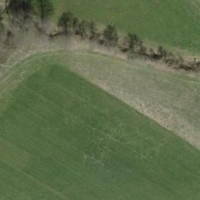
EUNIS habitat code: 24
Species observed at this site:
Veronica filiformis